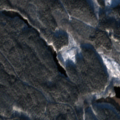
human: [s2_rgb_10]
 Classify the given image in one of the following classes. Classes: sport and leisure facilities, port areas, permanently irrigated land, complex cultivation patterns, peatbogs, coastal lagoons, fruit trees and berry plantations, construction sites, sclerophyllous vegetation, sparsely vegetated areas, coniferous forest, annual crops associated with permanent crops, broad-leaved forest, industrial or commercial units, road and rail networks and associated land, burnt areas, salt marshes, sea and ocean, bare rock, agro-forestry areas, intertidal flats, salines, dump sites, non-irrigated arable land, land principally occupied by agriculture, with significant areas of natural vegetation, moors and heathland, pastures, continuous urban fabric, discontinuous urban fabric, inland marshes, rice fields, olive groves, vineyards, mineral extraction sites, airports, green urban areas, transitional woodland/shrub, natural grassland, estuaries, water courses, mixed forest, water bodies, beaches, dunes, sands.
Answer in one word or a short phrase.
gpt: coniferous forest, transitional woodland/shrub